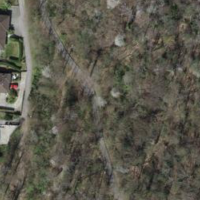
EUNIS habitat code: 41
Species observed at this site:
Diospyros lotus
Phytolacca americana